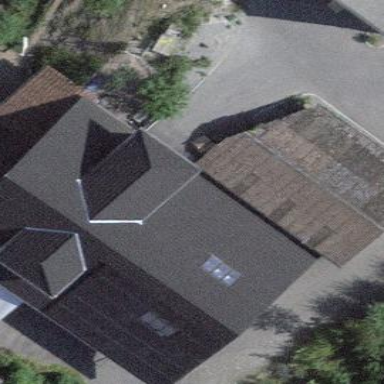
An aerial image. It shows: Barn.